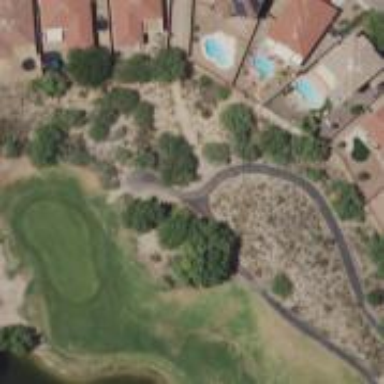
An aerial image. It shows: Path for both road and golf.